Interaction volume radius: 5 \u00c5
Interaction volume height: 10 \u00c5
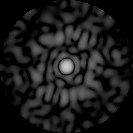
Disorder parameter: 0.8932